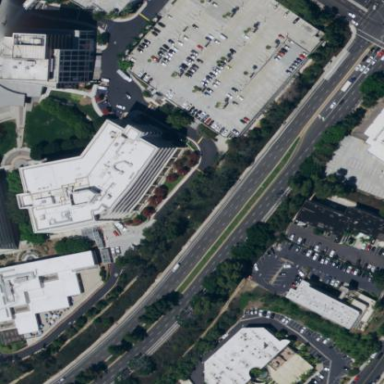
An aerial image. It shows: Commercial building designed for office use.